Question: In my app I want to implement library: <URL>
I'm using eclipse. I have installed gradle plugin , but I'm new in gradle and I don't now how to import this library in my project and use it. When I import this library I get project like on image, but I can't launch this example application.

Can some one tell me how to import library in my project and how to use it.
Thanks
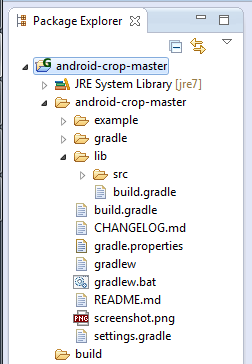
Answer: If you are using you should:
- - - - -
I suggest you switching to .
In this case, just open your project and add this dependency to your build.gradle file.
'''
compile 'com.soundcloud.android:android-crop:0.9.10@aar'
'''